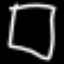
Label: square